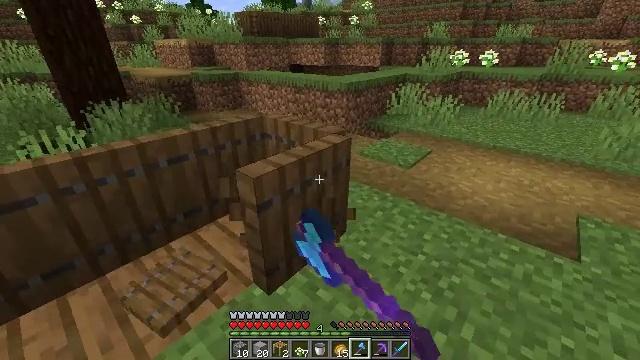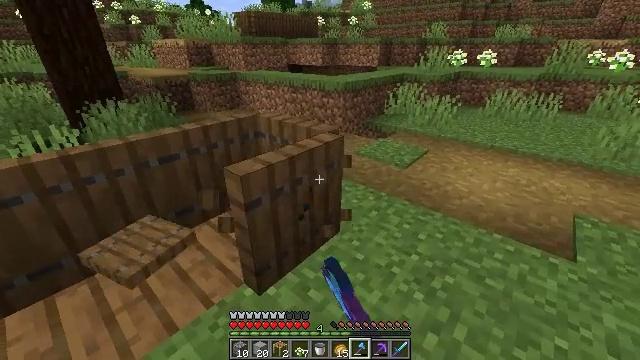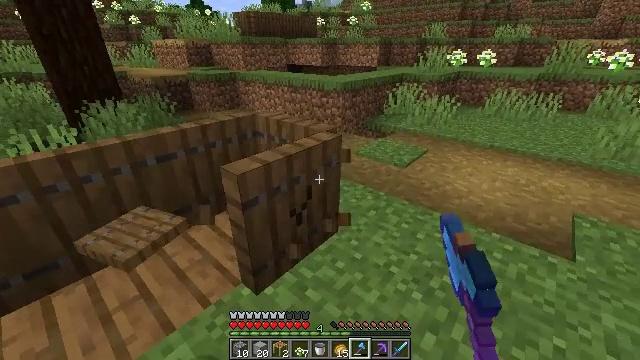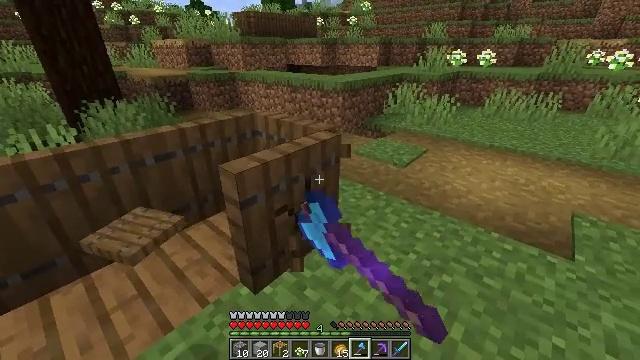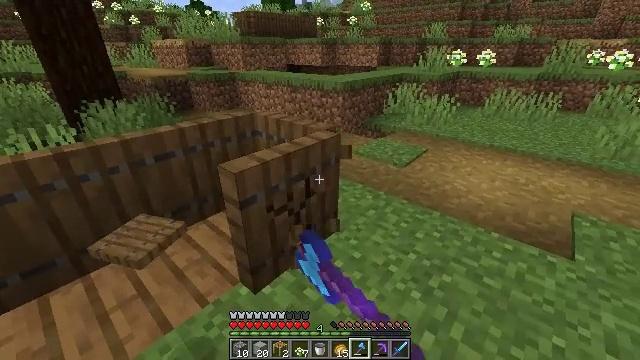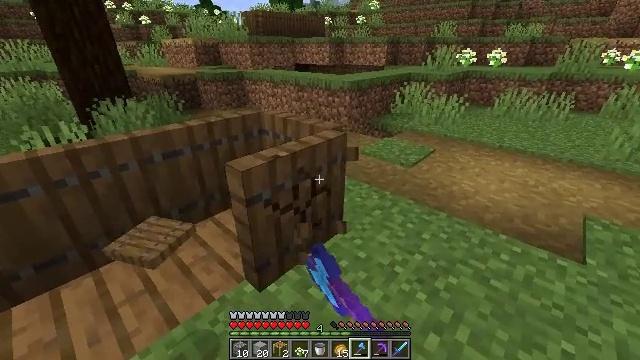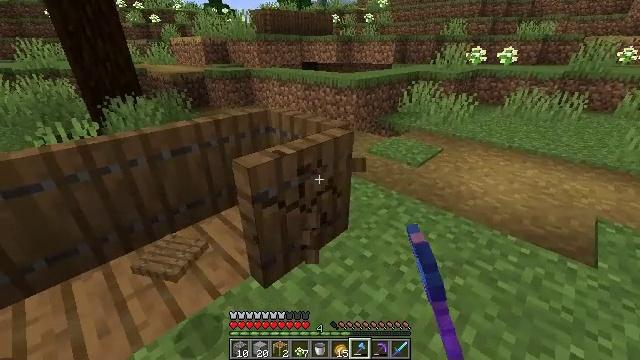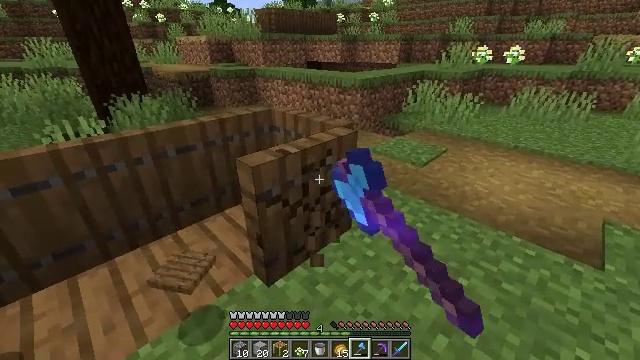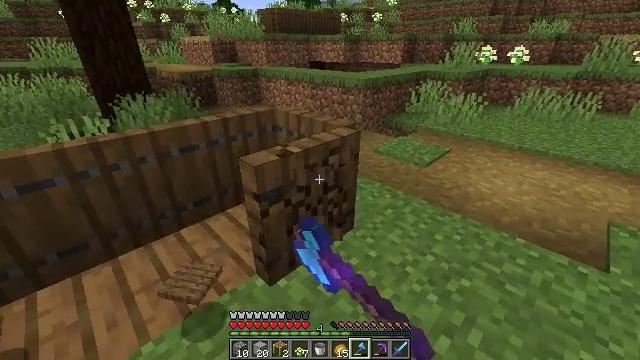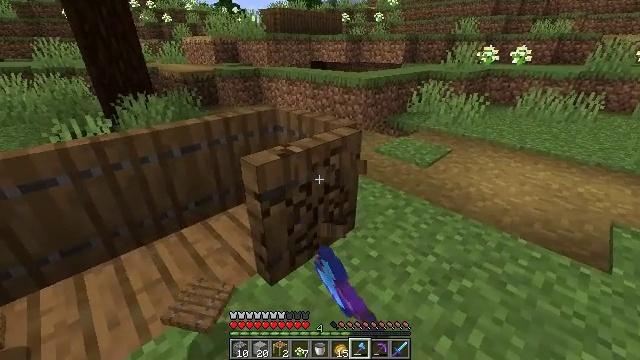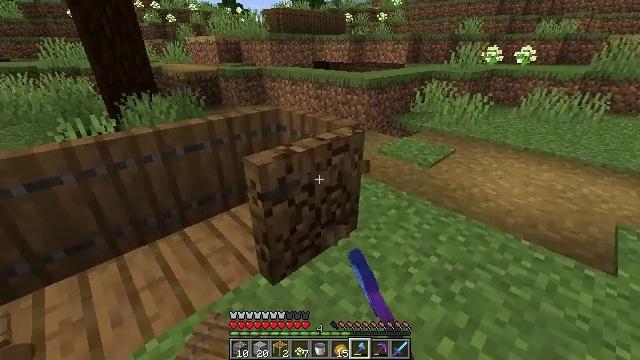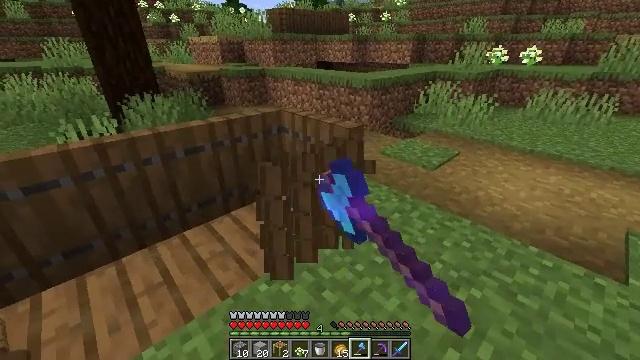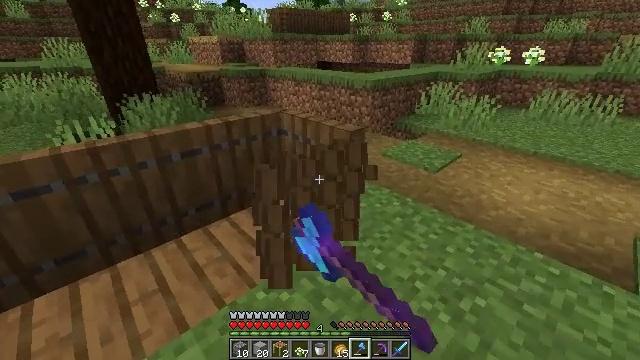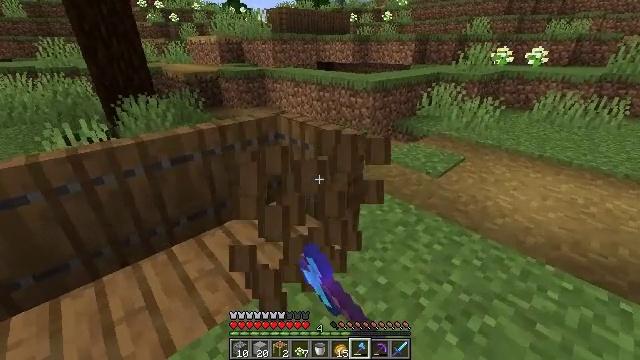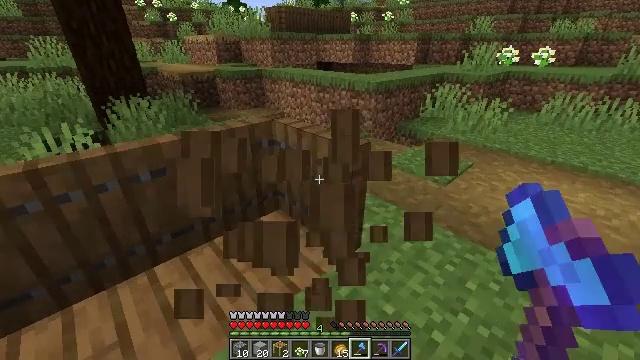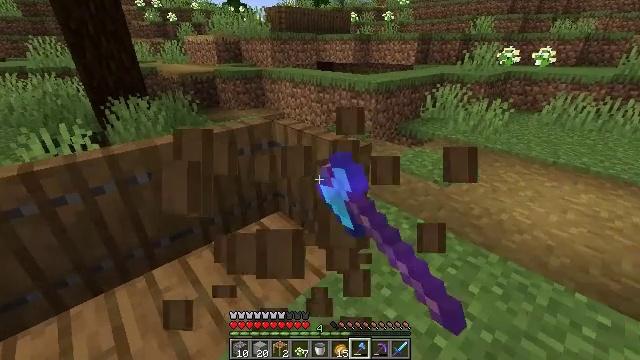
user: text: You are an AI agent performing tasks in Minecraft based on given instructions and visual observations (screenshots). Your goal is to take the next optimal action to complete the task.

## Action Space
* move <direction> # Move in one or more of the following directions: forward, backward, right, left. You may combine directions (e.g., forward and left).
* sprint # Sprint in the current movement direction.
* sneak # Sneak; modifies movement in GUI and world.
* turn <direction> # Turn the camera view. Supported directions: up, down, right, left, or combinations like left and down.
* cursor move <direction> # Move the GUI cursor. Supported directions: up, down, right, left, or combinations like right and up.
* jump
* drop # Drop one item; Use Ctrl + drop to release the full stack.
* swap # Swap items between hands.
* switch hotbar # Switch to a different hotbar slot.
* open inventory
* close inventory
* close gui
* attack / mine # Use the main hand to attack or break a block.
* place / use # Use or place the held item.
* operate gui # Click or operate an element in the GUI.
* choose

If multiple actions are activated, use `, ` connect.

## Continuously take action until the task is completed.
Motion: motion action
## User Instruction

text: Mine the spruce trapdoor by breaking it.
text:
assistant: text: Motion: attack / mine
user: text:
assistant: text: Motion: attack / mine
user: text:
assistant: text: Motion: attack / mine
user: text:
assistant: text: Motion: attack / mine
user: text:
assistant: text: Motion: turn left, attack / mine
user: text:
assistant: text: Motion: turn left, attack / mine
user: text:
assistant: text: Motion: attack / mine
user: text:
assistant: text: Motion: attack / mine
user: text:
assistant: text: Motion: attack / mine
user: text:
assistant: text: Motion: attack / mine
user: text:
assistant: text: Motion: move forward, attack / mine
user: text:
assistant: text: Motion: move forward, attack / mine
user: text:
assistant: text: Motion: move forward, attack / mine
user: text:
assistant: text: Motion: attack / mine
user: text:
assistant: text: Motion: attack / mine
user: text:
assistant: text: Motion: attack / mine
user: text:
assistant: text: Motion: attack / mine
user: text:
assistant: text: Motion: attack / mine
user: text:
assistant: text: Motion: attack / mine
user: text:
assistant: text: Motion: attack / mine
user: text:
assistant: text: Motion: attack / mine
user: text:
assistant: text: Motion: attack / mine
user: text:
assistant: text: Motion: attack / mine
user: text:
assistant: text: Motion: attack / mine
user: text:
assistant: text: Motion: attack / mine
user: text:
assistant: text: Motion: attack / mine
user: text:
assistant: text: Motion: attack / mine
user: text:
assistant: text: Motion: attack / mine
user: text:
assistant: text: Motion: attack / mine
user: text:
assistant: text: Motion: turn left, attack / mine